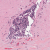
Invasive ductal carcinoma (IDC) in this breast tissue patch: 0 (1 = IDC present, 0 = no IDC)